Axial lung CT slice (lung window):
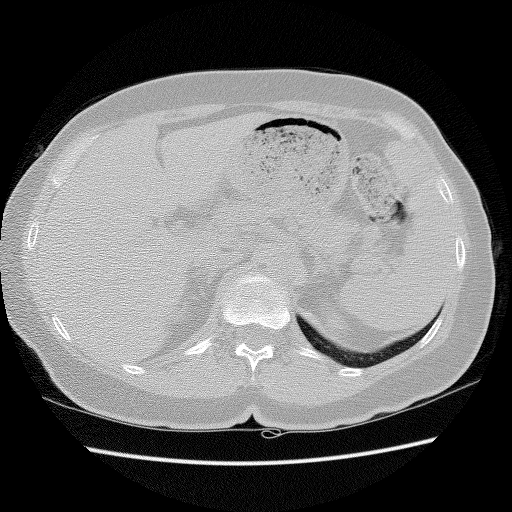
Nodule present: no